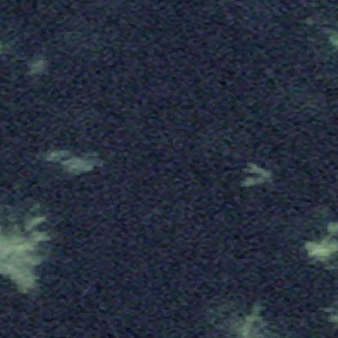
Label: other